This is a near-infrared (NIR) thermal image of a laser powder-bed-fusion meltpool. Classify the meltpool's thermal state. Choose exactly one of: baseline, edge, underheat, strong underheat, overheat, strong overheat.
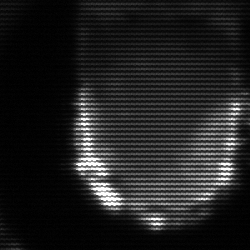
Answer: baseline